Question:
I use this API to grab lyrics: <URL>
Unfortunately text is not html indented. How do I parse it so that in web browser I have correct spacing / indentation?
'''
if ($_GET['get_lyrics'] == 1 AND $_GET['song_name'] AND $_GET['song_author']) {
//via http://api.chartlyrics.com/
$url = "http://api.chartlyrics.com/apiv1.asmx/SearchLyricDirect?artist=".$_GET['song_author']."&song=".$_GET['song_name'];
$url = str_replace(" ", '%20', $url);
//
$header = array();
$header[] = 'Accept: text/xml,application/xml,application/xhtml+xml,text/html;q=0.9,text/plain;q=0.8,image/png,*/*;q=0.5';
$header[] = 'Cache-Control: max-age=0';
$header[] = 'Connection: keep-alive';
$header[] = 'Keep-Alive: 300';
$header[] = 'Accept-Charset: ISO-8859-1,utf-8;q=0.7,*;q=0.7';
$header[] = 'Accept-Language: en-us,en;q=0.5';
$header[] = 'Pragma: ';
$ch = curl_init();
curl_setopt($ch, CURLOPT_URL, $url);
curl_setopt($ch, CURLOPT_USERAGENT, 'Mozilla/5.0 (Windows; U; Windows NT 6.0; en-US; rv:1.9.0.11) Gecko/<PHONE> Firefox/3.0.11 (.NET CLR 3.5.30729)');
curl_setopt($ch, CURLOPT_HTTPHEADER, $header);
curl_setopt($ch, CURLOPT_AUTOREFERER, true);
curl_setopt($ch, CURLOPT_RETURNTRANSFER, 1);
curl_setopt($ch, CURLOPT_FOLLOWLOCATION, 1);
curl_setopt($ch, CURLOPT_ENCODING, '');
curl_setopt($ch, CURLOPT_TIMEOUT, 20);
$result = curl_exec($ch);
curl_close ($ch);
//
if ($result) {
$xml = new SimpleXMLElement($result);
print_r(json_encode($xml->Lyric));
}
}
'''
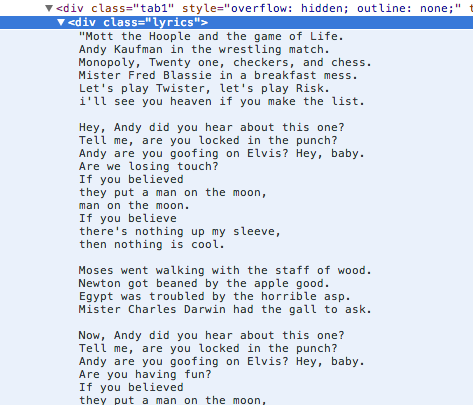
Answer: I am not sure what are you trying to do, but try 'nl2br($text)' to add html line endings and then use CSS to style it the way you want, other option is to put it in '<pre></pre>' tags and style the element.